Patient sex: M
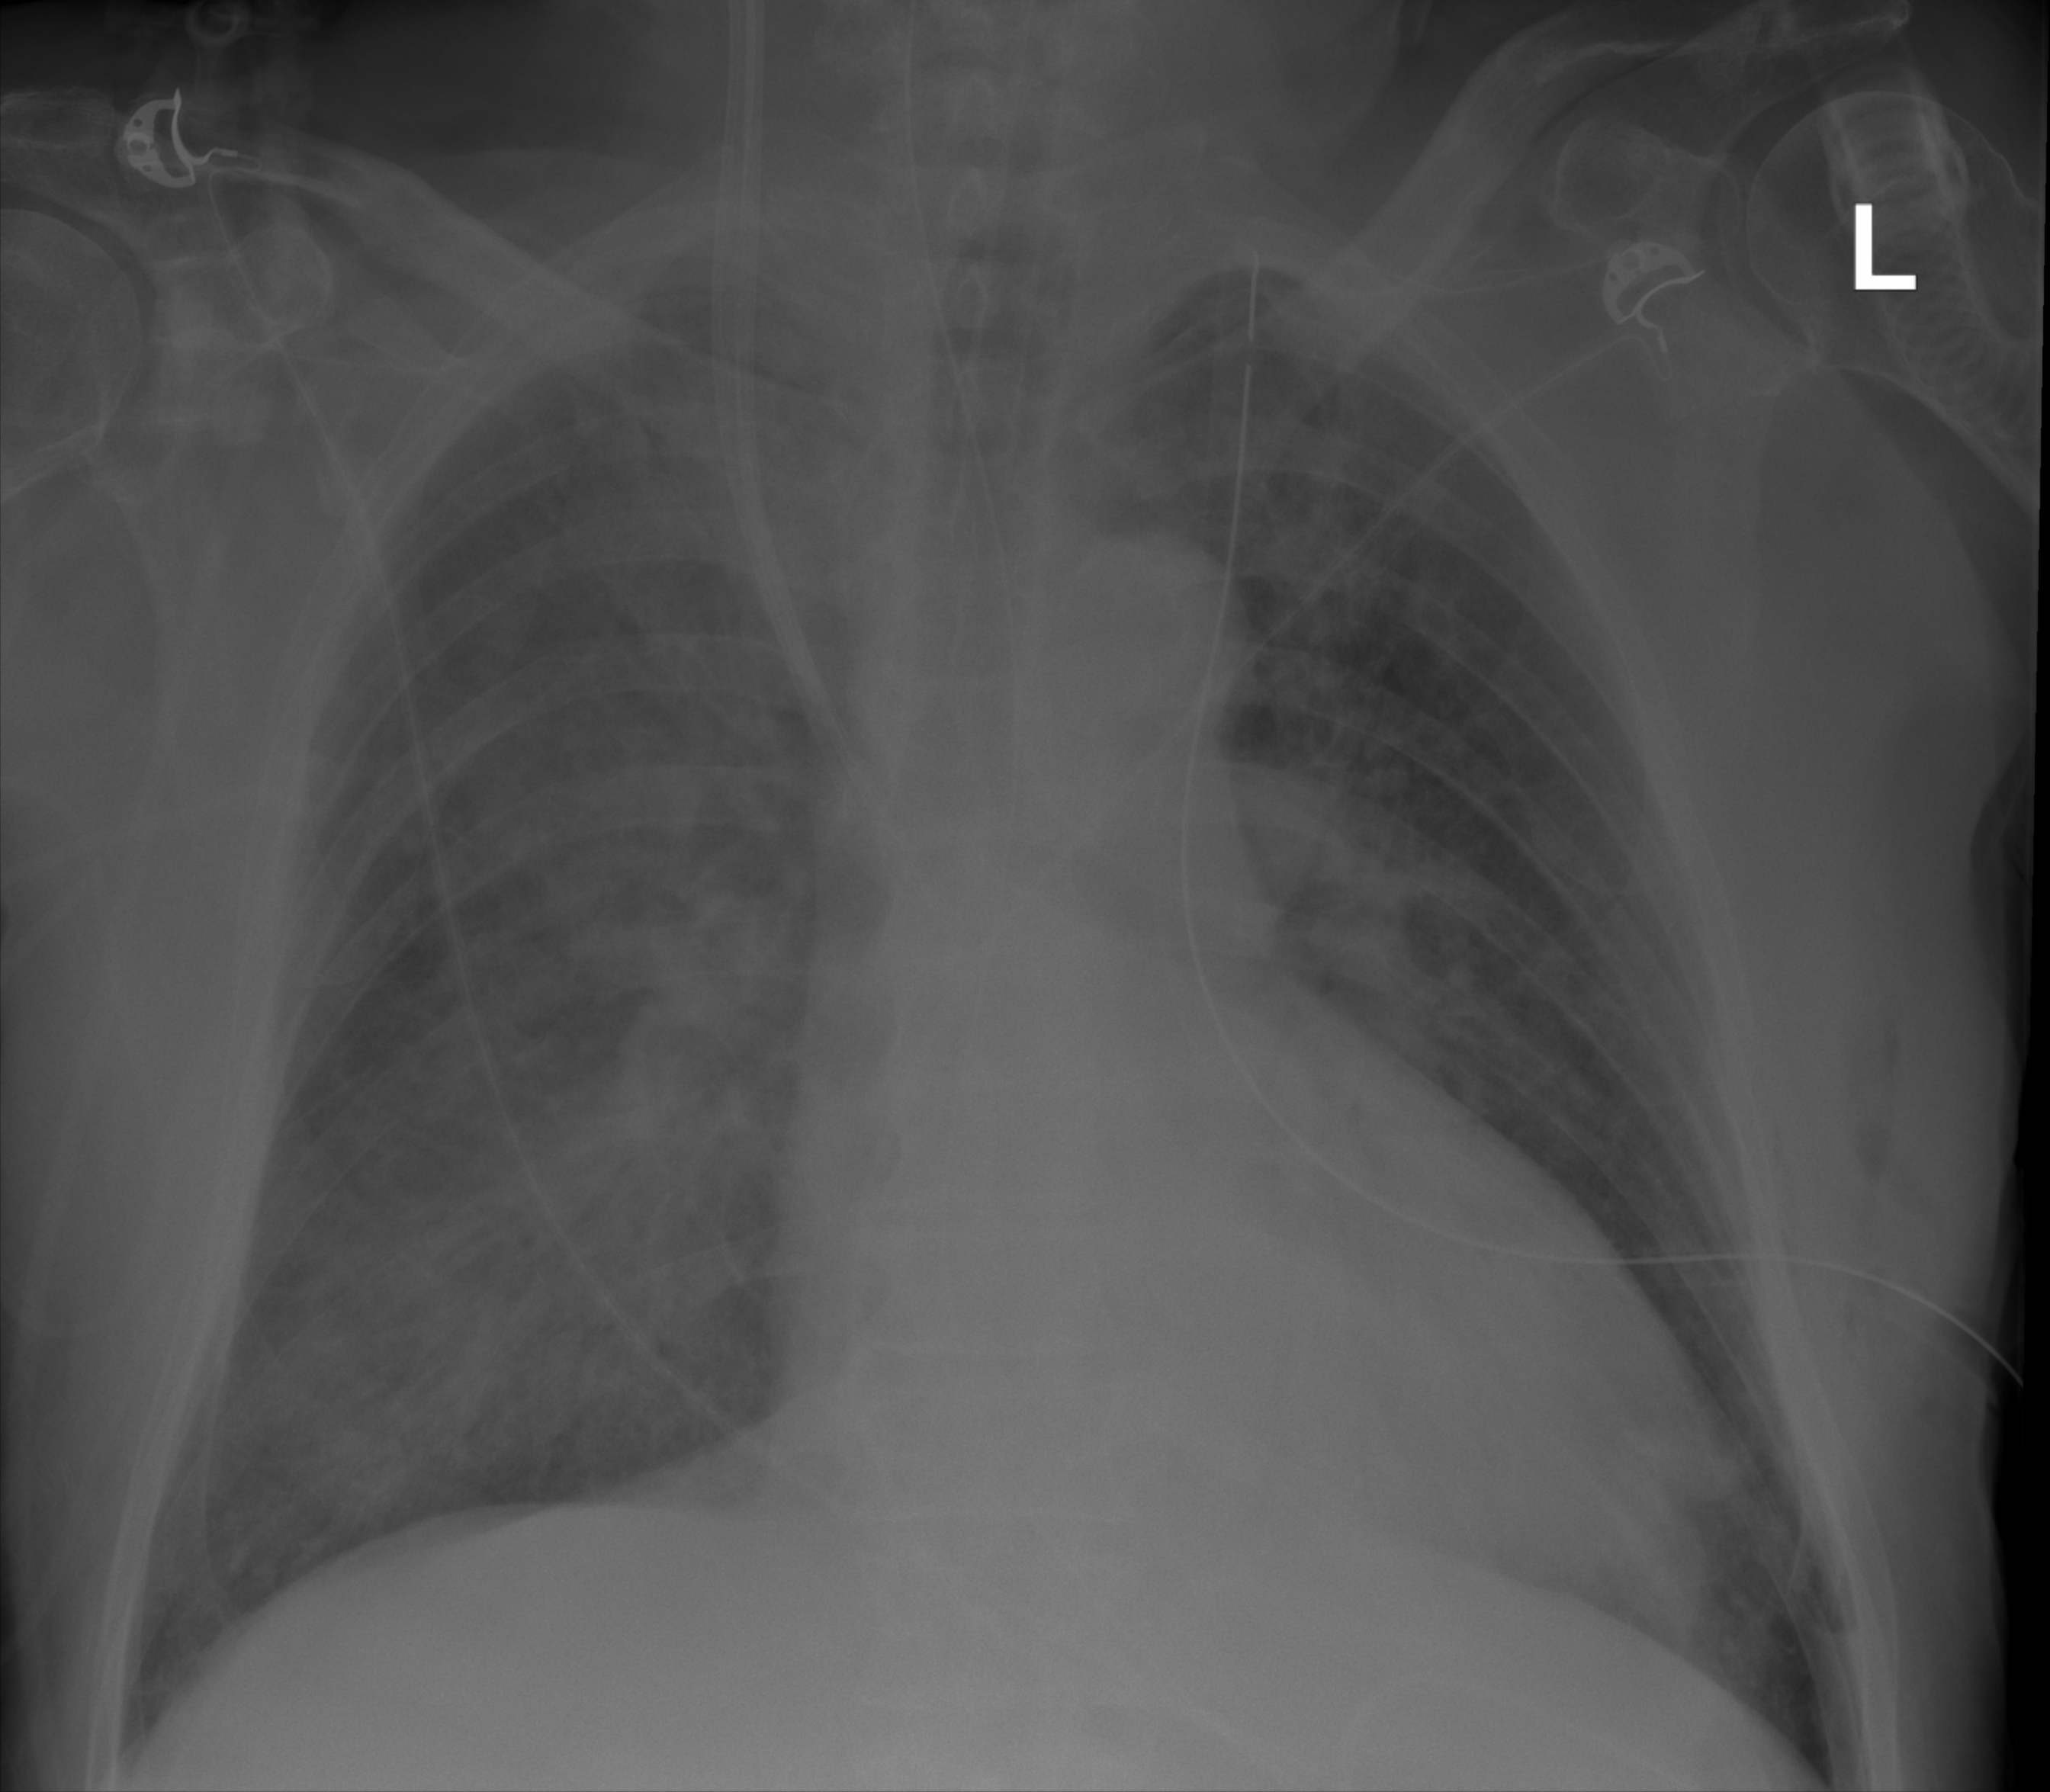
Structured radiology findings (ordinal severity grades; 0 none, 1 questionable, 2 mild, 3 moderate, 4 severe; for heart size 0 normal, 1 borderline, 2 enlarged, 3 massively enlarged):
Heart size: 0
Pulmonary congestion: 0
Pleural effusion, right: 0
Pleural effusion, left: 0
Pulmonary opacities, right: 2
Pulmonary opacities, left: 2
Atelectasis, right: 1
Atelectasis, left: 1